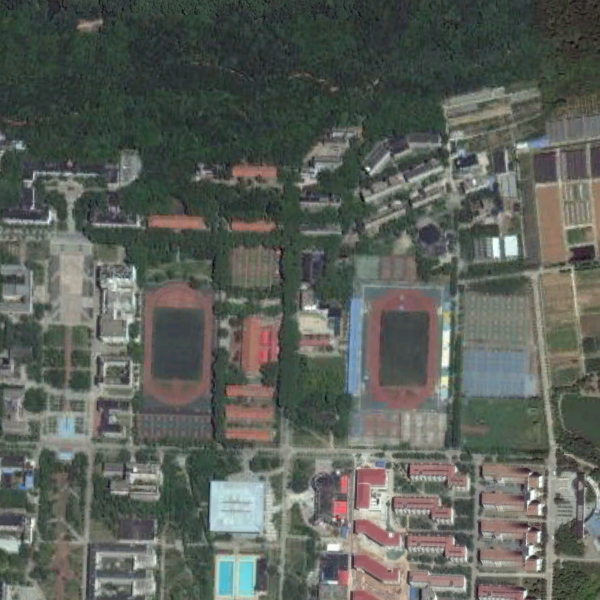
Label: School